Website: apple
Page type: payment
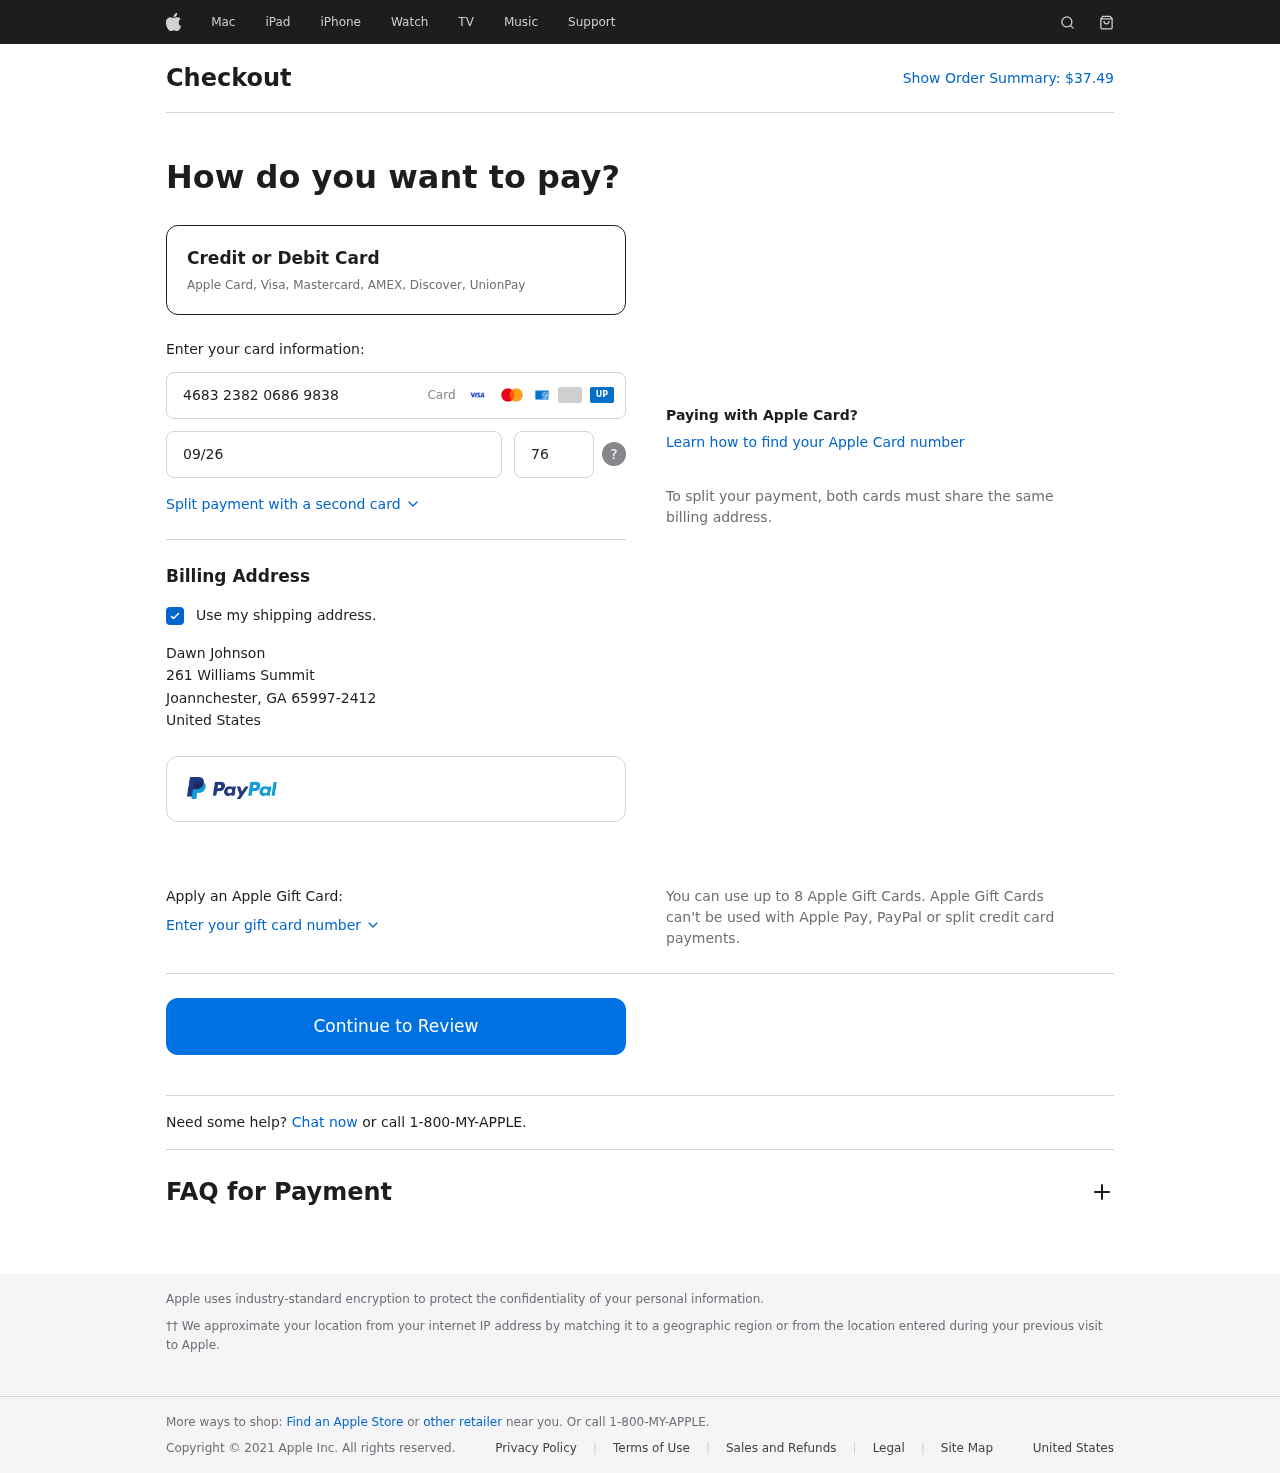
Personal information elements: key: PII_CARD_CVV
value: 761
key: PII_CARD_EXPIRY
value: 09/26
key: PII_CARD_NUMBER
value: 4683 2382 0686 9838
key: PII_CITY
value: Joannchester
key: PII_COUNTRY
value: United States
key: PII_FULLNAME
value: Dawn Johnson
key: PII_POSTCODE_FULL
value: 65997-2412
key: PII_STATE_ABBR
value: GA
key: PII_STREET
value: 261 Williams Summit
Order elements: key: ORDER_TOTAL
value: $37.49